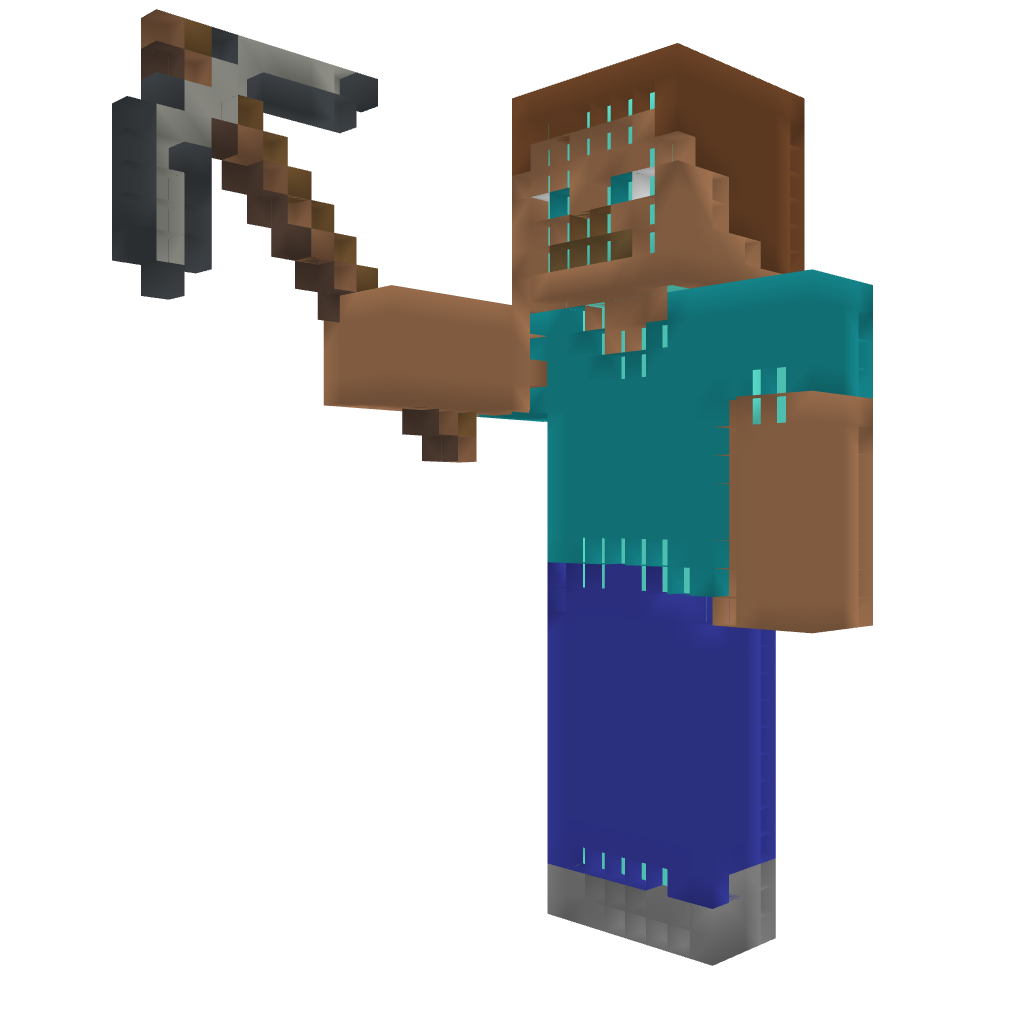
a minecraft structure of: Steve the miner statue